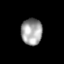
Tissue: skin
Cell type: Epithelial cells
Senescence score: 0.7251
Nuclear area (px): 549
Mean DAPI intensity: 160.672